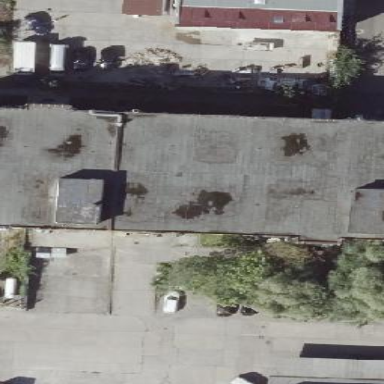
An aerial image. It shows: Industrial building.